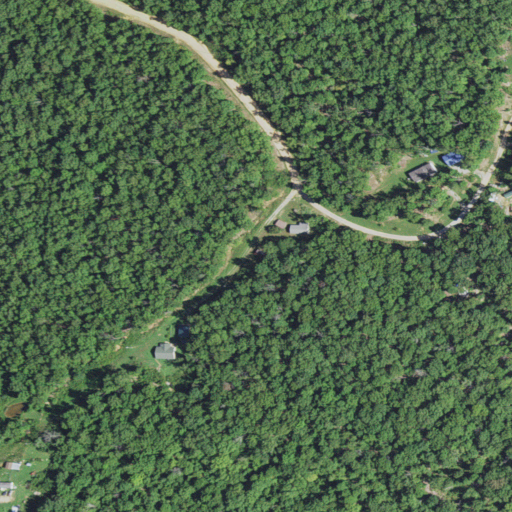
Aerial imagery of mountain in Missouri named Wild Cat Hill containing deciduous forest, open development, shrub, grassland, low intensity development, and medium intensity development